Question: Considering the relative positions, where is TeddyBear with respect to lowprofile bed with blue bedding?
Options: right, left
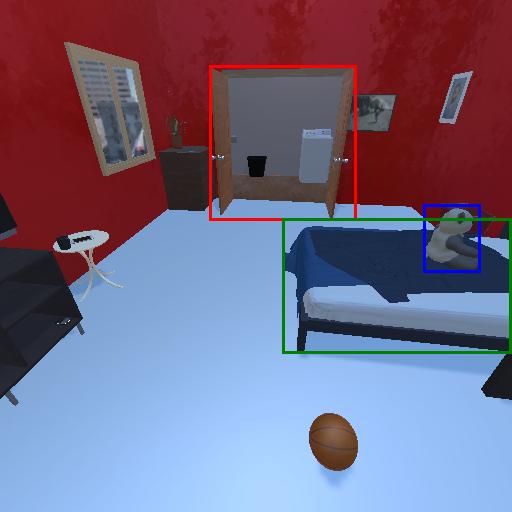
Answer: right